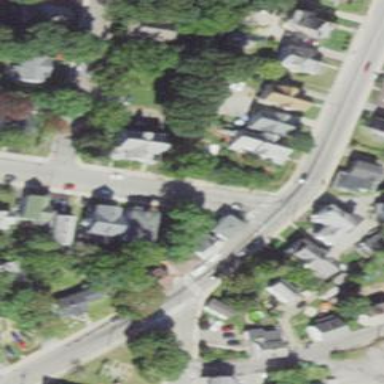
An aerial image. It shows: Residential driveway serving as service road.